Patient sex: M
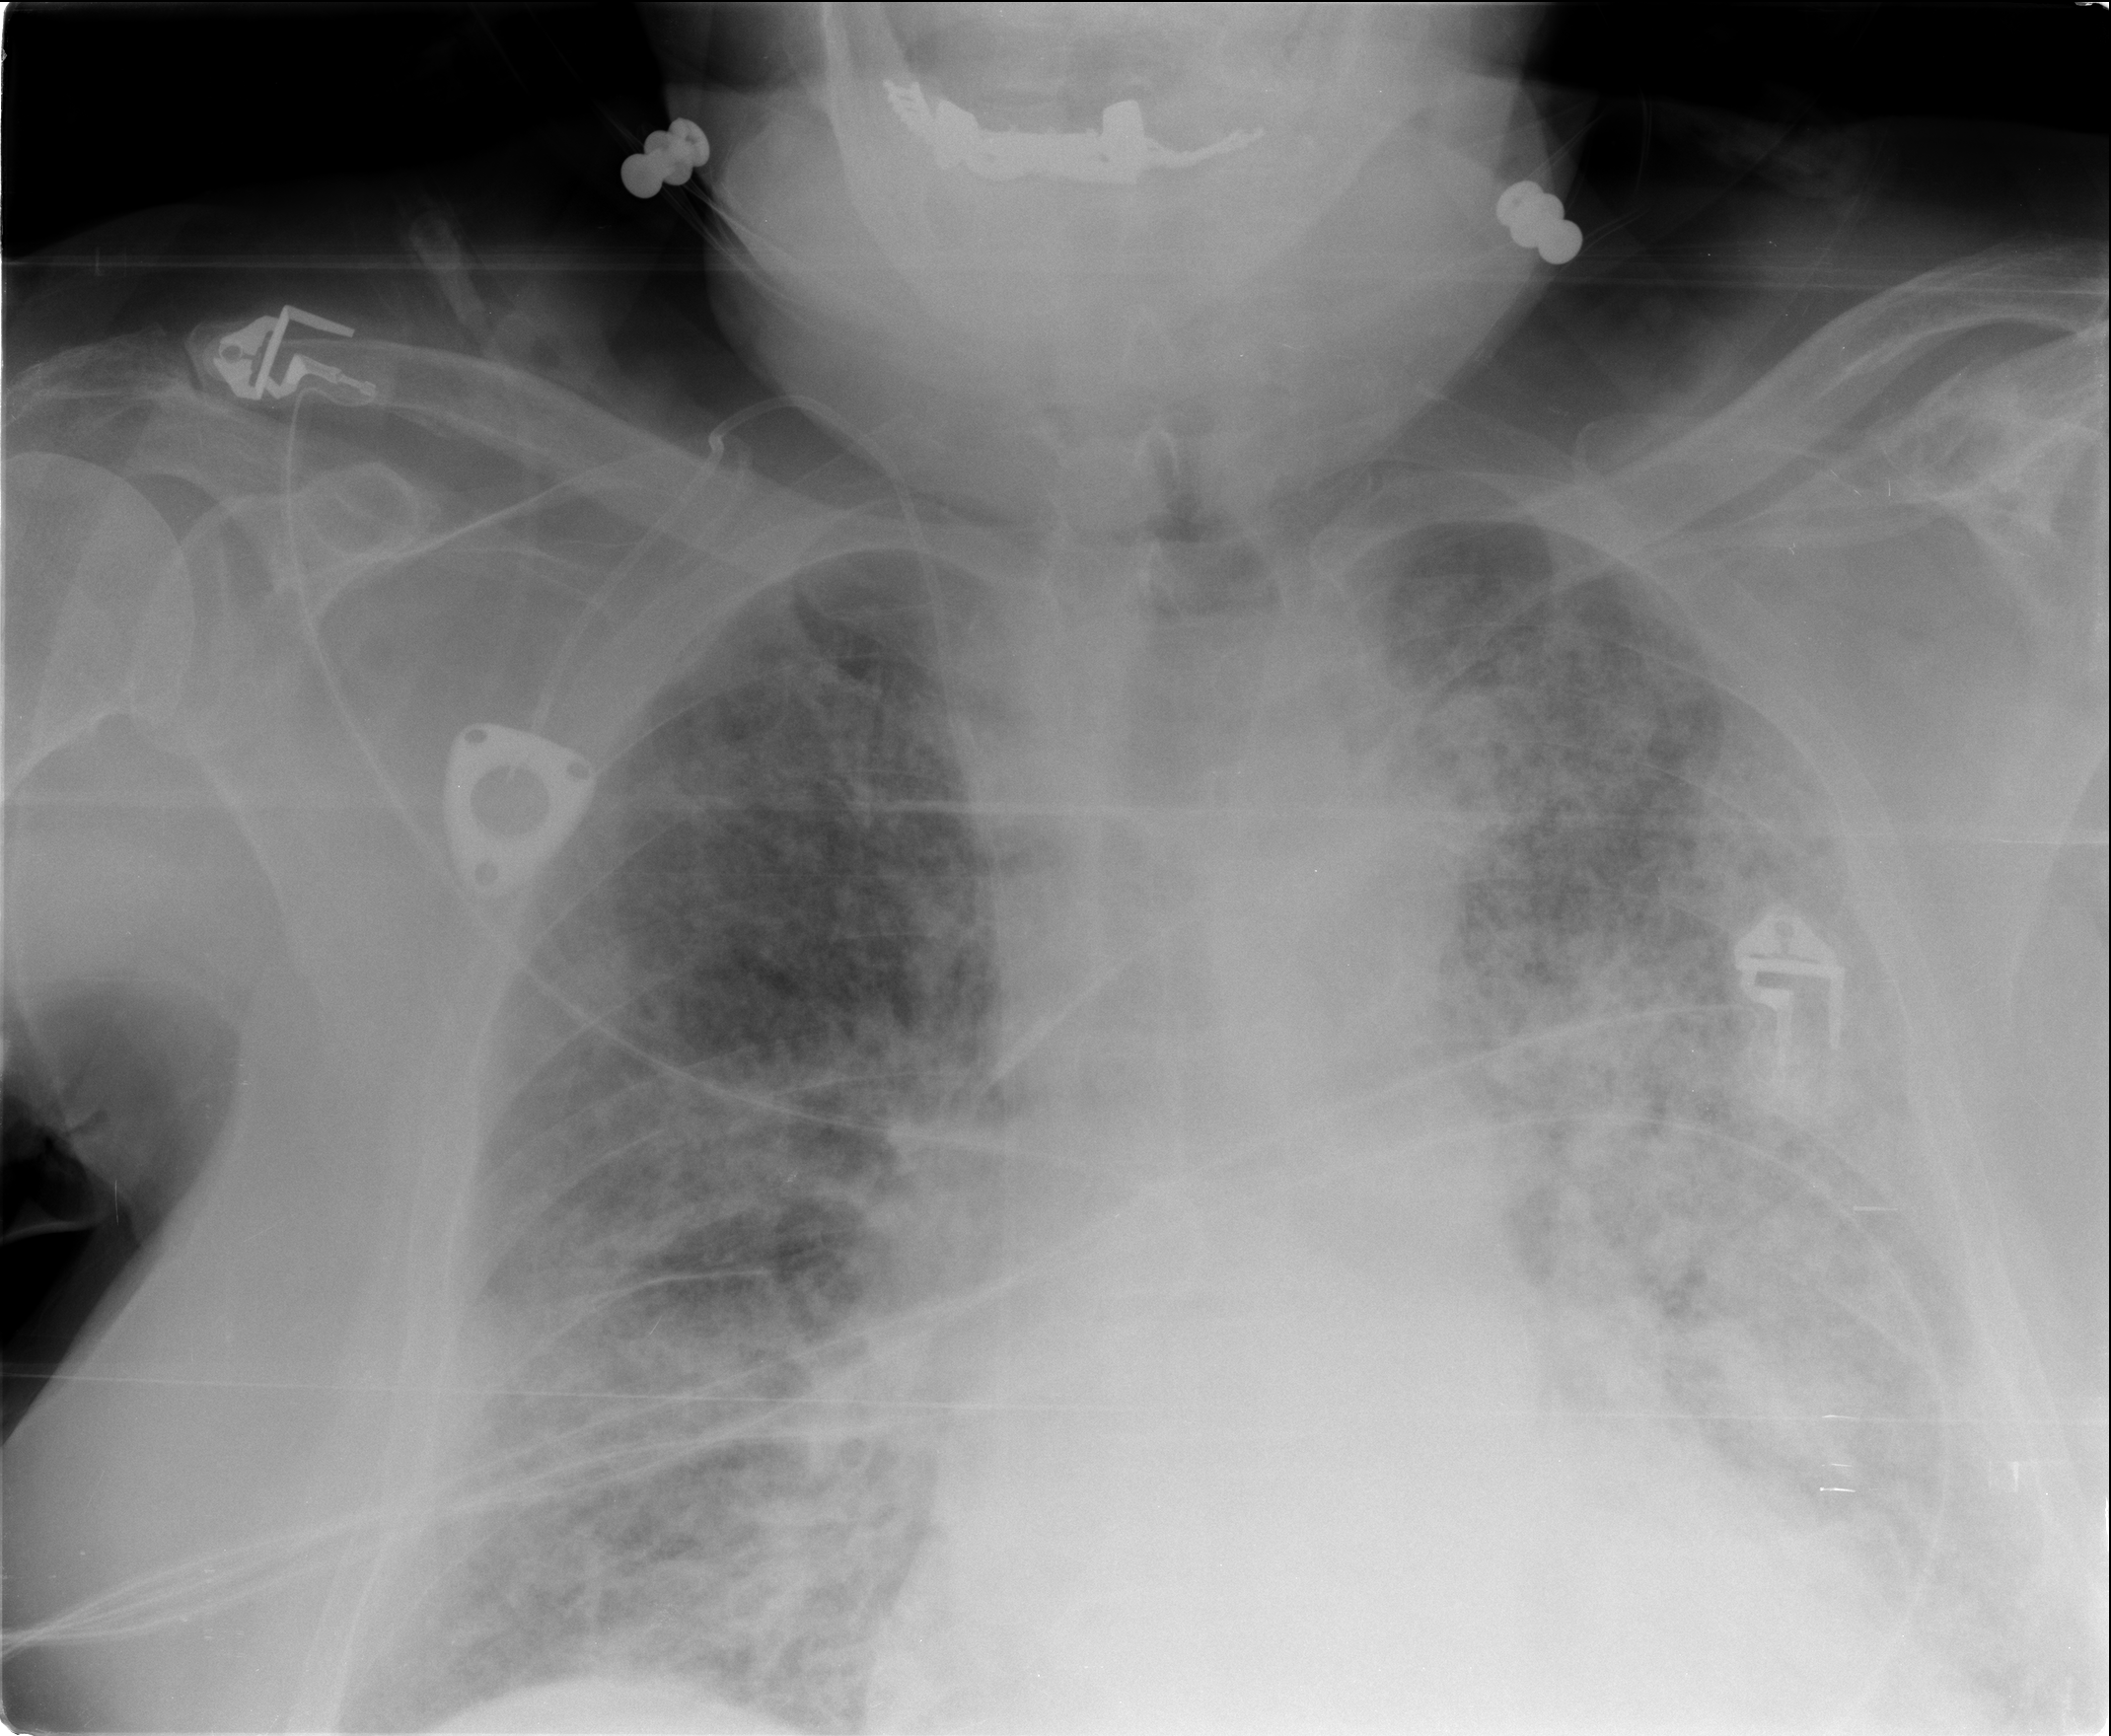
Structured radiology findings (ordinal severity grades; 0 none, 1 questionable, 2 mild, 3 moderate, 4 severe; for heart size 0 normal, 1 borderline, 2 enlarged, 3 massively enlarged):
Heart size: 2
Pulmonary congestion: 2
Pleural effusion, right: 1
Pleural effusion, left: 2
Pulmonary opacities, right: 3
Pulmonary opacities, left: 4
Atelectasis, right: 2
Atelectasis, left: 3